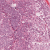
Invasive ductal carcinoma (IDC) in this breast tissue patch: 0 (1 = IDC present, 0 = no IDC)